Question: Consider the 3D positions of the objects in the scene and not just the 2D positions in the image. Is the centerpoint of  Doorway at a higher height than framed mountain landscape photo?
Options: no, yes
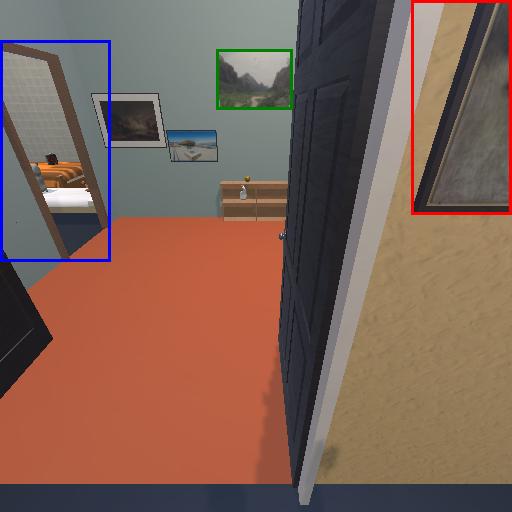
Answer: no